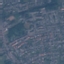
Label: Residential